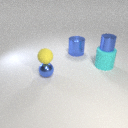
large cyan rubber cylinder below small blue metal cylinder